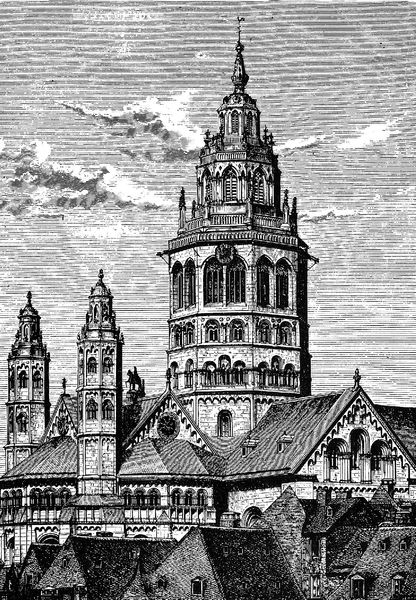
Titel: Westchor und Vierungsturm
Standort: Mainz, Dom (St. Martin) (EU - D - RP)
Schlagwörter: himmel, wolken, stadt, fenster, schwarz, weiss, dach, haus, hochformat, spitze, häuser, kirche, pferd, reiter, turm, dächer, giebel, schornsteine, grafik, arch, church, white, window, black, windows, uhr, print, stadtansicht, bögen, höhe, kloster, kreuz, türme, rundfenster, dom, denkmal, gauben, druck, schwarz-weiß, schraffur, radierung, stich, litographie, fries, cloud, clouds, sky, romanik, building, house, houses, roof, roofs, tower, village, gaube, wolkne, drawing, black and white, castle, line, sketch, wasserspeier, statue, oktogon, clock, flag, basilika, romanisch, apsiden, ink, stick, wetterhahn, buildings, wimperg, detail, gothic, horse, europe, horseman, catherdral, levels, rooftops, castles, fenstet, pentagon, engrave, skies, rooftop, cliuds, cathidral, maguncia, round tower, byzantine buildings, widnow